Question: The CommandBar expands upward when the button is pressed. How to make the CommandBar expand in the opposite direction?

Code:
'''
<CommandBar>
<AppBarToggleButton Icon="Shuffle" Label="Shuffle" />
<AppBarToggleButton Icon="RepeatAll" Label="Repeat"/>
<AppBarSeparator/>
<AppBarButton Icon="Back" Label="Back" />
<AppBarButton Icon="Stop" Label="Stop" />
<AppBarButton Icon="Play" Label="Play" />
<AppBarButton Icon="Forward" Label="Forward"/>
<CommandBar.Content>
<TextBlock Text="Now playing..." Margin="12,14"/>
</CommandBar.Content>
</CommandBar>
'''
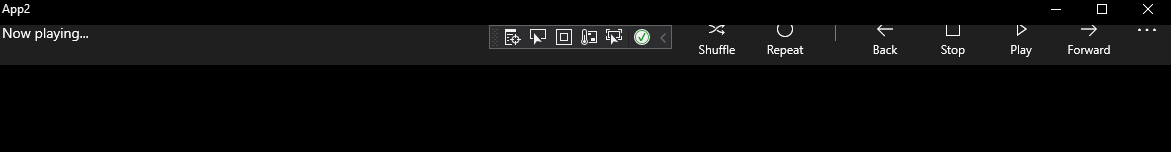
Answer: You should edit the 'ControlTemplate' as suggested <URL>.
There is a full code example available on <URL>:
'''
<CommandBar Style="{StaticResource OpenDownCommandBar}">
<CommandBar.Content>
...
</CommandBar.Content>
</CommandBar>
'''